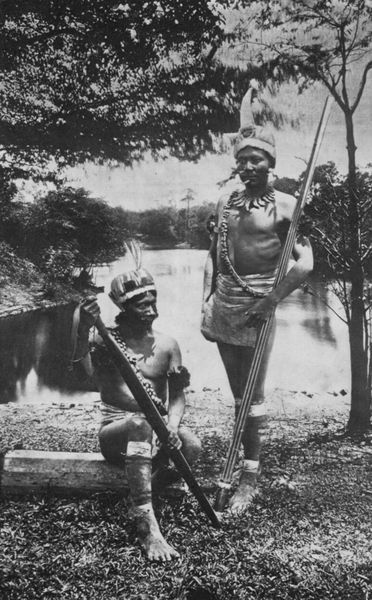
Titel: Indianer am Amazonas
Künstler: A. Frisch
Standort: Rio de Janeiro
Institution: Sammlung Gilberto Ferrez
Schlagwörter: baum, blätter, feder, fuß, laub, lendenschurz, mann, wasser, weiß, bäume, fluss, menschen, see, sitzen, ufer, grau, holz, männer, schmuck, schwarz, gras, federn, gesicht, mensch, stehen, portrait, porträt, baumstamm, erde, horizont, spiegelung, sitzend, stehend, pflanzen, wald, boot, stock, kopfbedeckung, füße, zwei, halsband, stab, afrika, kette, halsschmuck, oberkörper, halskette, foto, fotografie, knochen, barfuss, neger, südsee, wasseroberfläche, schwarz-weiß, waffen, photo, zähne, afrikaner, jäger, krieger, speer, speere, federschmuck, kopfschmuck, protrait, indianer, ureinwohner, wilde, blasrohr, südamerika, ethnografie, eingeborene, expedition, native, papua neuguinea, indigene, knieband, russische photographie, schiessrohr, stammesleute, se, schuan, sechuan, eaffen